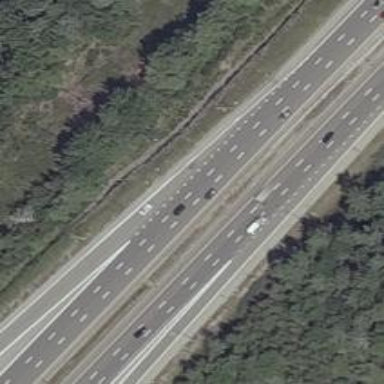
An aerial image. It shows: Asphalt motorway link.